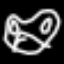
Label: frog